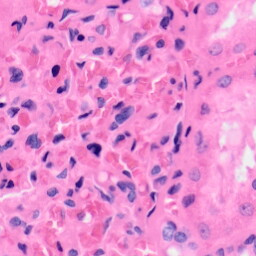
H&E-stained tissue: Kidney